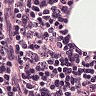
Metastatic tissue present: no